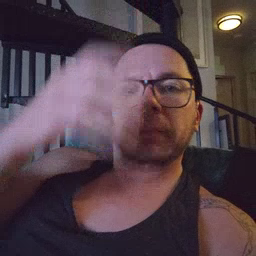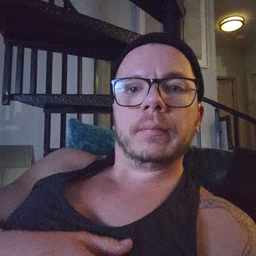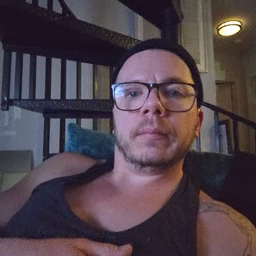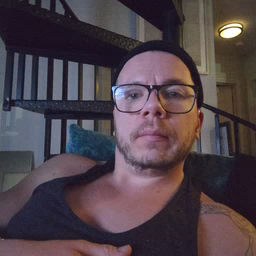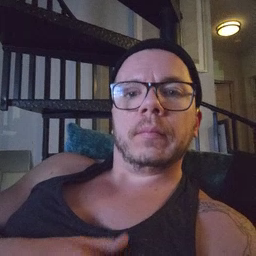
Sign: dad